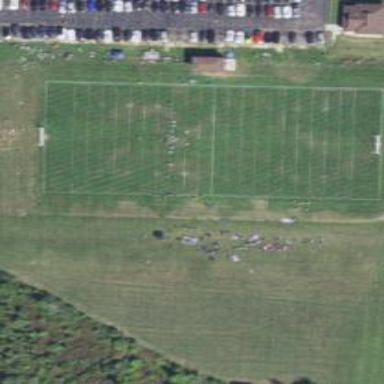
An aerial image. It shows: Pitch designated for sports like soccer and American football.